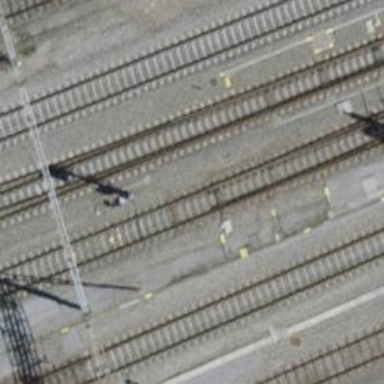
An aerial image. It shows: Railway switch.